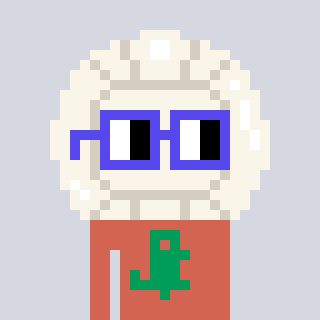
a pixel art character with square blue glasses, a volleyball-shaped head and a peachy-colored body on a cool background